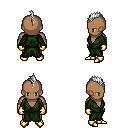
a pixel art fantasy rpg character, male body template, human, dark skin, green robe, white pants, white mohawk hairstyle, gold gloves, gold boots, four views (front, back, left, right), 2x2 character sprite sheet, small pixel art, hard edges, no anti-aliasing